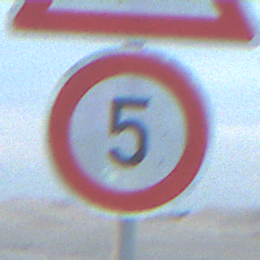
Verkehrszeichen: Geschwindigkeit5
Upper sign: KurveRechts
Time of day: SunriseSunset
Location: Outdoor (Beach)
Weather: PartlyCloudy
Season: NotSpecified
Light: Natural